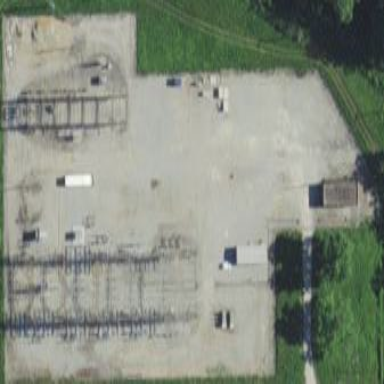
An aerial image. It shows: Distribution level power substation enclosed by fence.